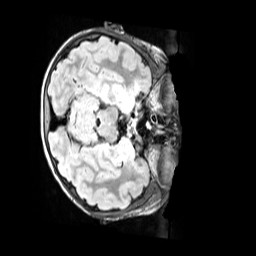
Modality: FLAIR
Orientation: axial
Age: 11
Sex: male
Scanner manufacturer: siemens
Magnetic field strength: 3 T
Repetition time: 5 s
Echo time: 0.388 s